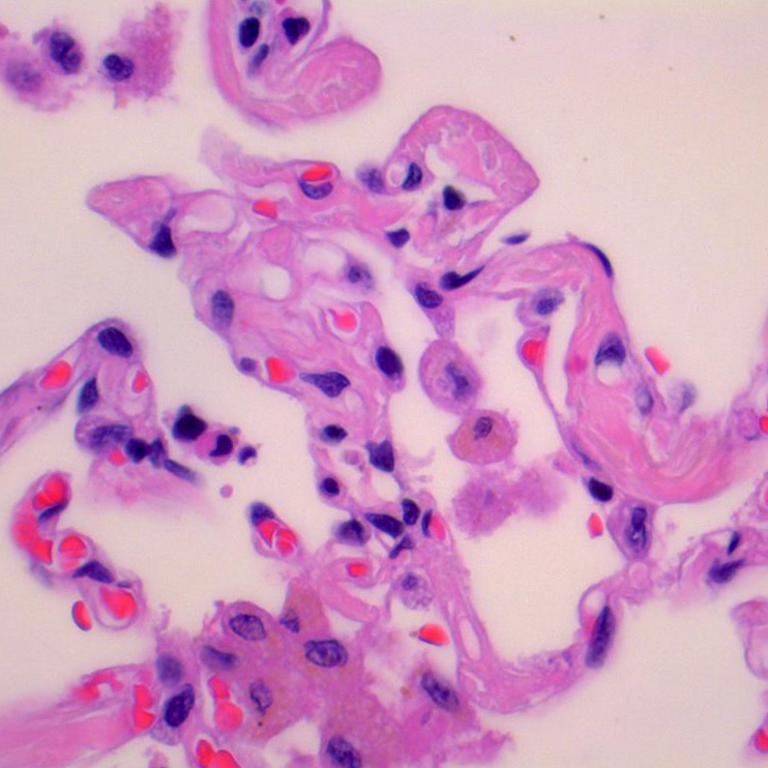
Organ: lung
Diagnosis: benign